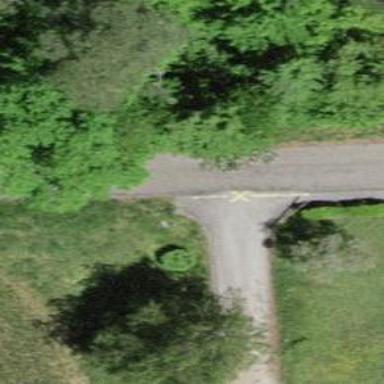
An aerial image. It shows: Well-maintained track road of grade 1.